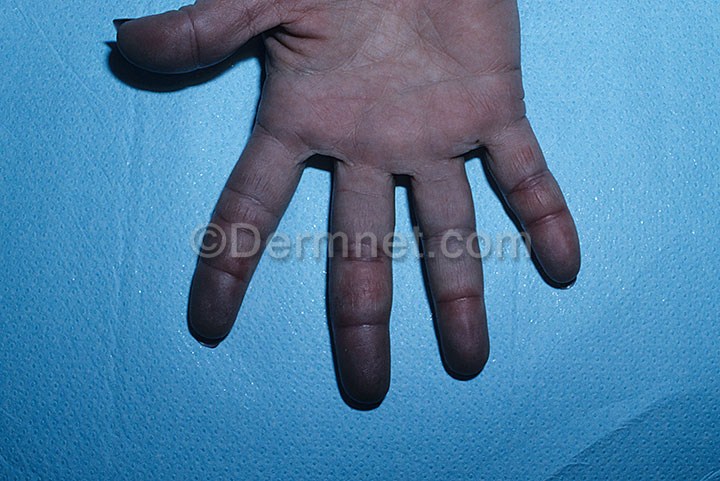
Disease: Lupus and other Connective Tissue diseases